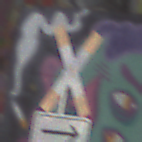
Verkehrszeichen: Andreaskreuz
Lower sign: RichtungsangabeDurchPfeile4
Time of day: Midday
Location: Roofed (Special)
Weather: Overcast
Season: NotSpecified
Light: Natural